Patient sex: M
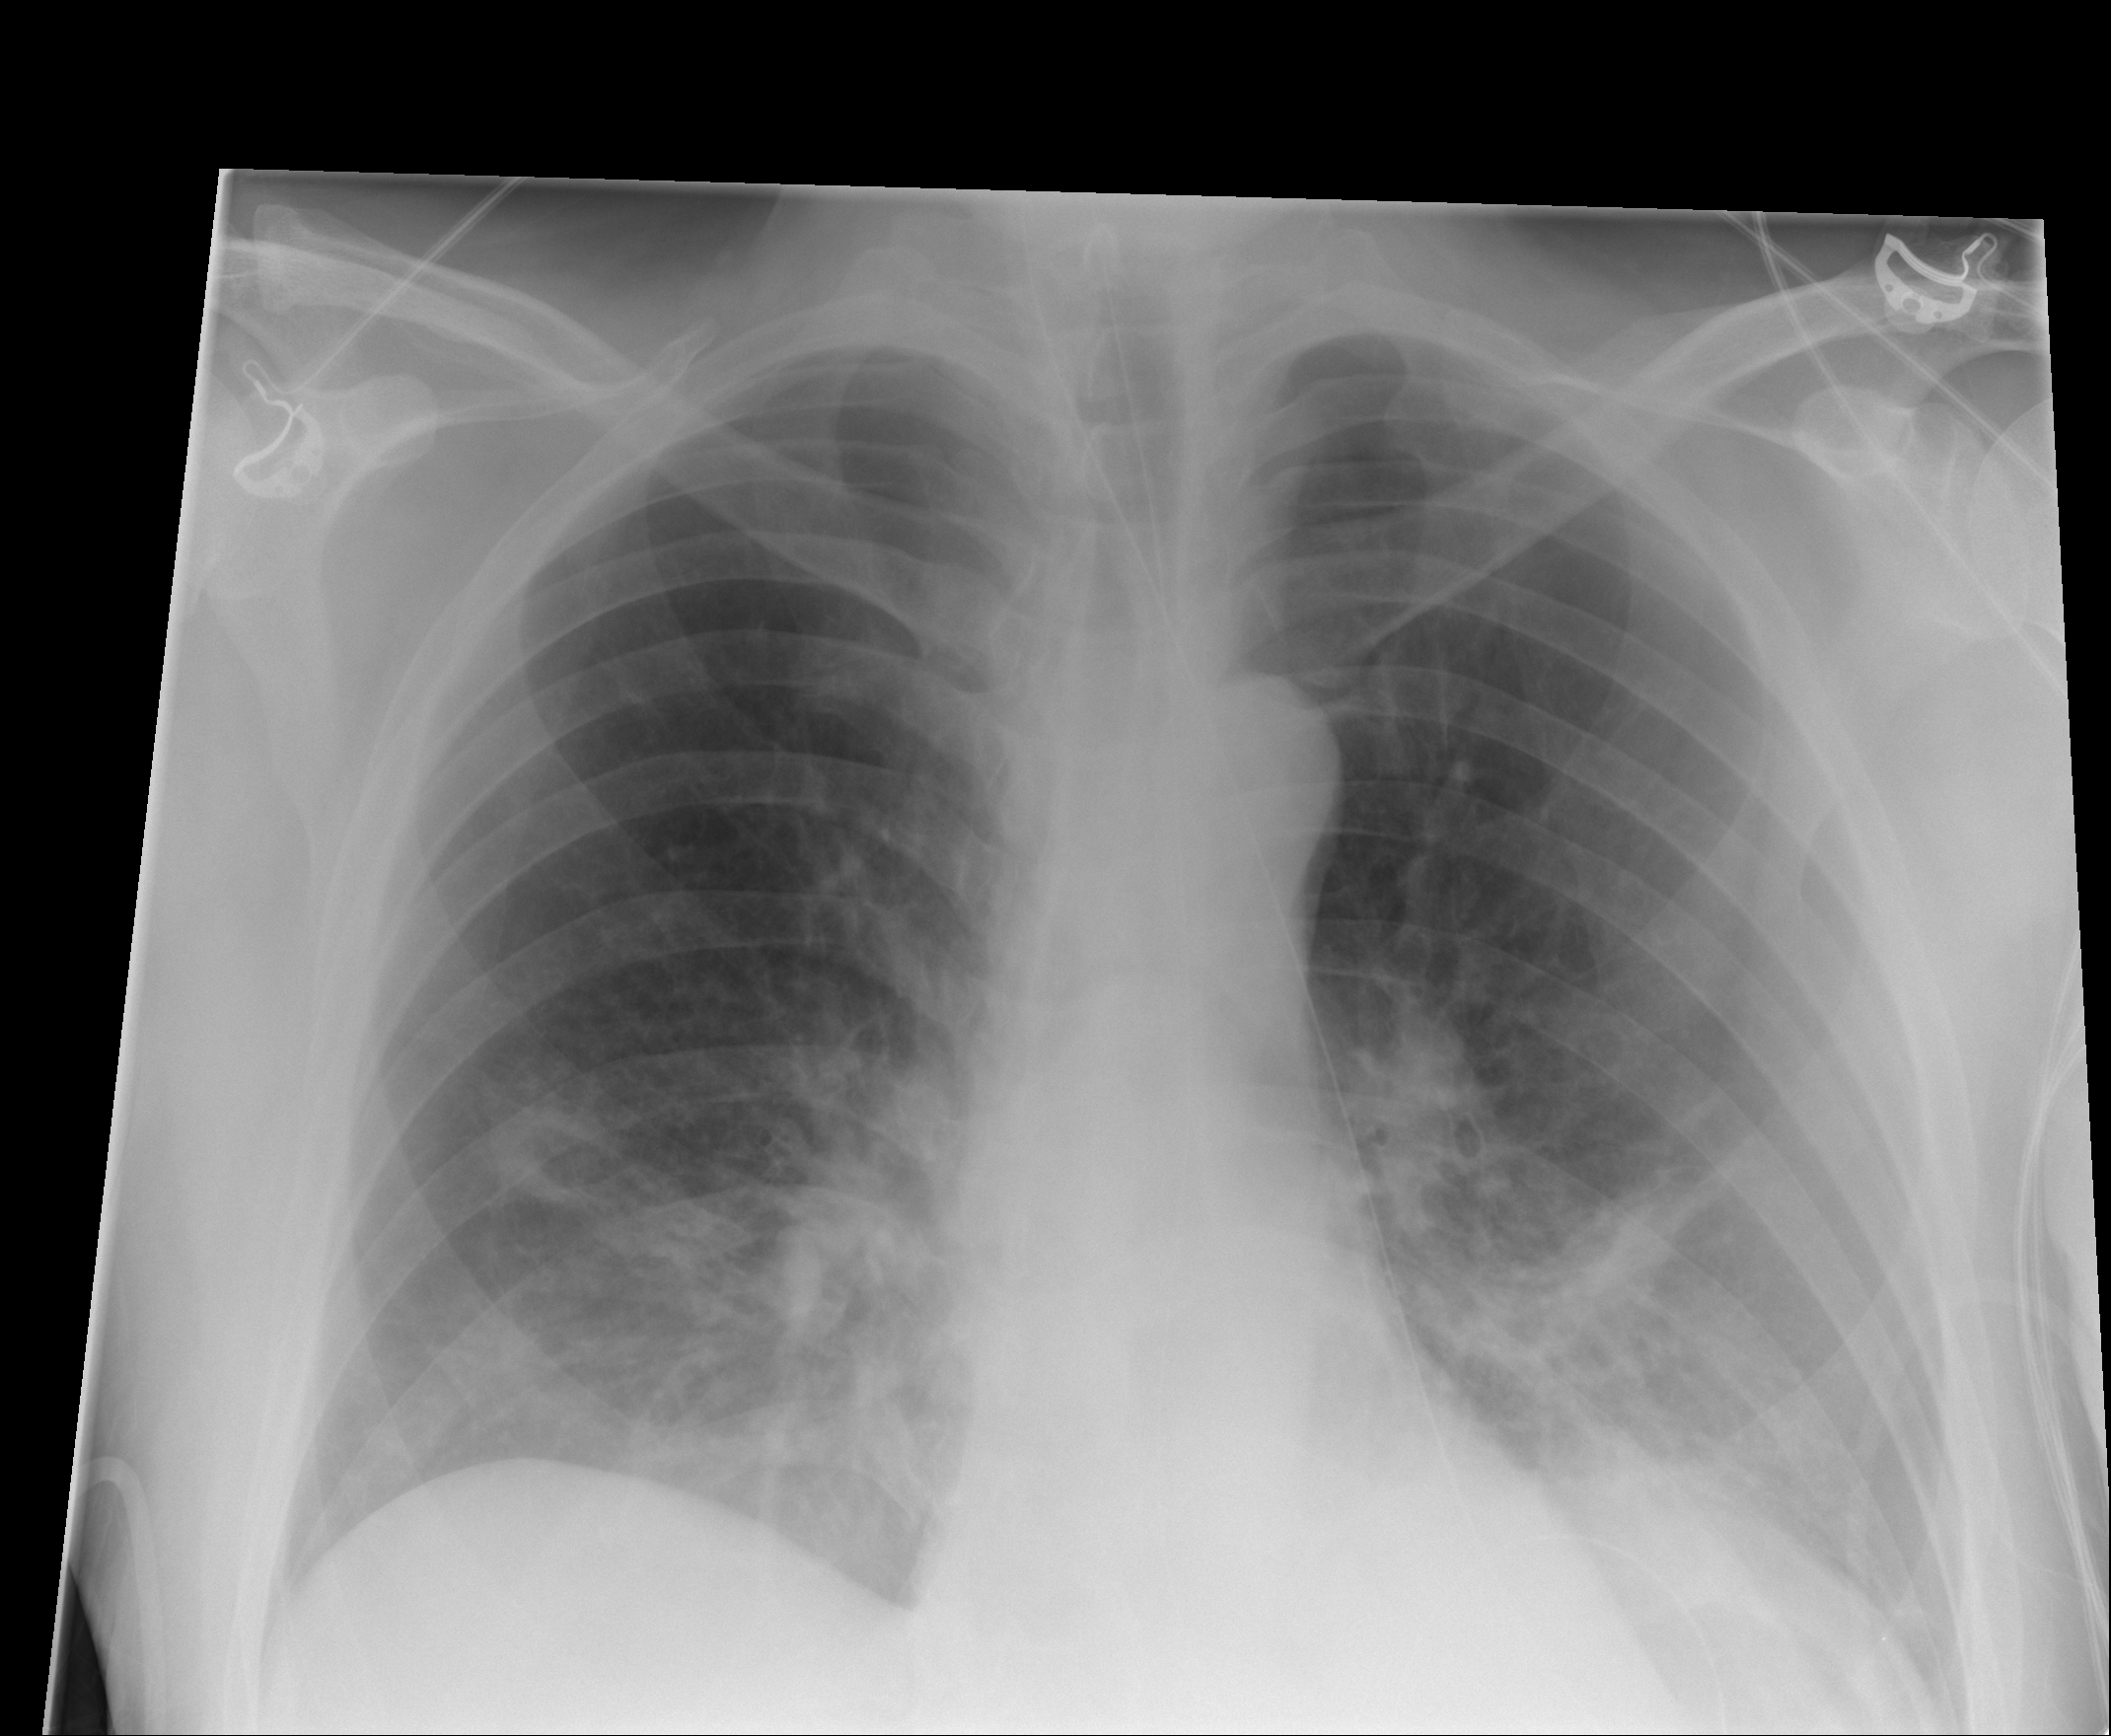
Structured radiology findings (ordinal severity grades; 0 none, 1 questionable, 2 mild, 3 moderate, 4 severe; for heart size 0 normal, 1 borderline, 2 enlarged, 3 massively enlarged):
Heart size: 0
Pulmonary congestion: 1
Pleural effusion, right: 1
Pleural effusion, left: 2
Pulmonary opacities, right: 2
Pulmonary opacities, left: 2
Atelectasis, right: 2
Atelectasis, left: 2